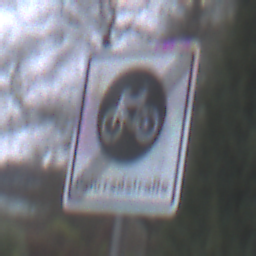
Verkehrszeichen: EndeFahrradstrasse
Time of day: Midday
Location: Outdoor (Urban)
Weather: Overcast
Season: NotSpecified
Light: Natural